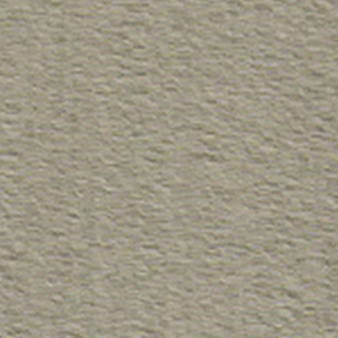
Label: other